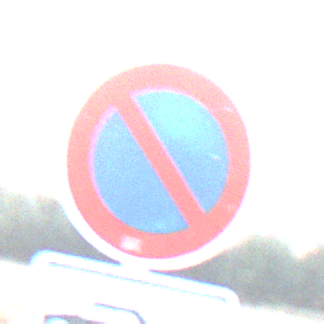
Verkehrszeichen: EingeschraenktesHalteverbot
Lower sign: HinweisDurchSinnbild15
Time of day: SunriseSunset
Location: Outdoor (Nature)
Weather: Clear
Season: Winter
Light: Natural